八年级 · 组合几何学
如图, $\triangle A B C$ 是等边三角形, $A D$ 是 $B C$ 边上的高, 点 $E$ 是 $A C$ 边的中点, 点 $P$ 是 $A D$ 上的一个动点,

当 $P C+P E$ 最小时, $\angle C P E$ 的度数是 $(\quad)$

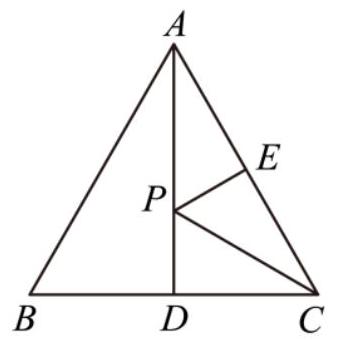
$30^{\circ}$
B. $45^{\circ}$
C. $60^{\circ}$
D. $90^{\circ}$
答案: C